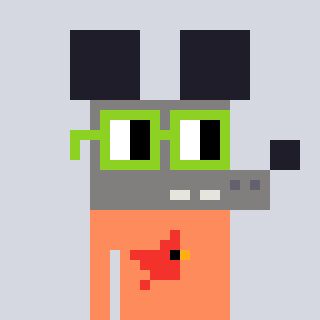
a pixel art character with square light green glasses, a mouse-shaped head and a peachy-colored body on a cool background